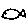
Label: fish